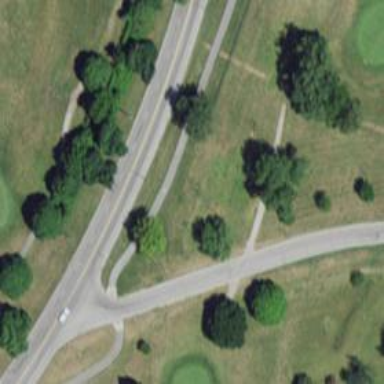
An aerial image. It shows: Path for both roads and golfers.